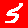
Digit: 5